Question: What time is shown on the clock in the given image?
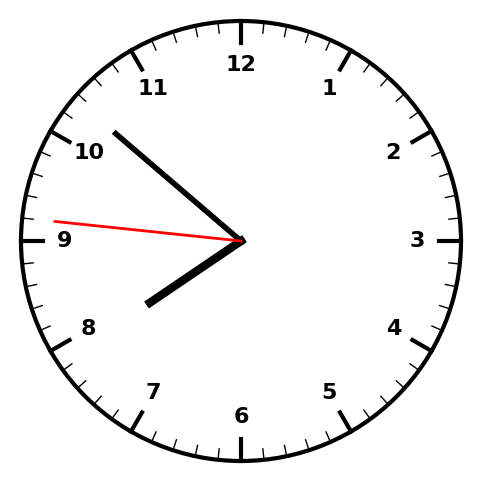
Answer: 07:51:46